Question: Im trying to calculate the time difference between an user login/logout, to do so, I need to do following operation: 2nd Login - 1st Logout, i don't know even how to explain to correctly so i ll post the table result here to illustrate:

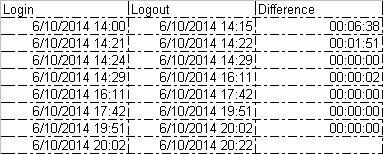
Answer: You can acomplish this by left joining the table with itself. This query renders the table you posted:
'''
SELECT t.Login, t.Logout, TIMEDIFF(MIN(t2.Login), t.Logout) AS Difference
FROM my_table t
LEFT JOIN my_table t2
ON t.Logout < t2.Login
GROUP BY t.Logout
'''
MIN(t2.Login) is the next login after t.Logout